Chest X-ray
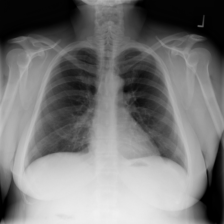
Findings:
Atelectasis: negative
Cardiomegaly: negative
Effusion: negative
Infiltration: negative
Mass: negative
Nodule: negative
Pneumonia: negative
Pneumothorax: negative
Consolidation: negative
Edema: negative
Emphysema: negative
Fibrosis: negative
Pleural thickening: negative
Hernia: negative